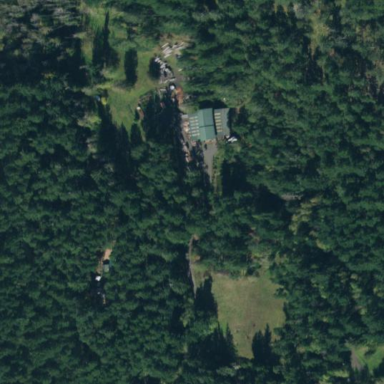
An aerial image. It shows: Sawmill building.